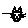
Label: cat